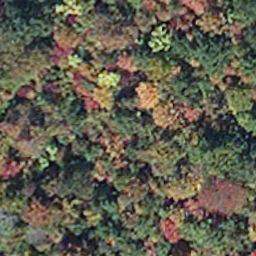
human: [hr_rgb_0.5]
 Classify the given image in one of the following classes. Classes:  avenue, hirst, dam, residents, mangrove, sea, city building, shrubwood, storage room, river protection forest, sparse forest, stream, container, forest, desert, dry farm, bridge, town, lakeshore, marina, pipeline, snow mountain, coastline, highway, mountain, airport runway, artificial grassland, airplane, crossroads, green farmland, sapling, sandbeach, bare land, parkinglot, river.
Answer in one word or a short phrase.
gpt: mangrove